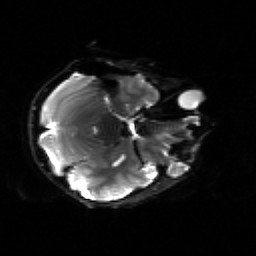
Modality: sbref
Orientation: axial
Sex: male
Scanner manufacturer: siemens
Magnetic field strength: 3 T
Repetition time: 5 s
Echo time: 0.071 s